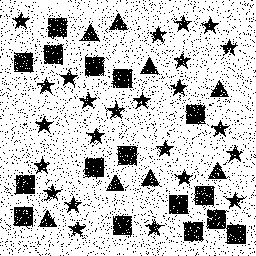
Squares: 16
Triangles: 8
Stars: 24
Total shapes: 48